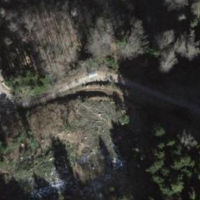
EUNIS habitat code: 44
Species observed at this site:
Petasites albus